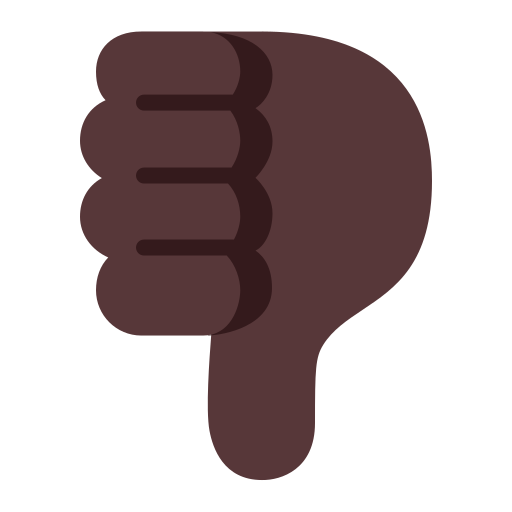
thumbs down flat dark